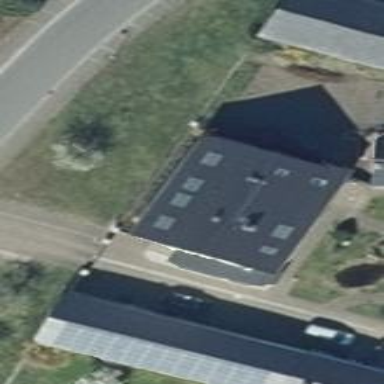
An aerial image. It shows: Flat-roofed grey house.